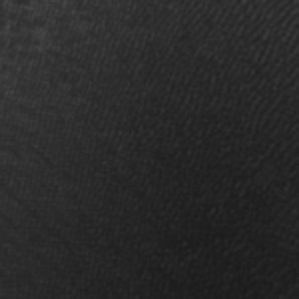
Label: frost